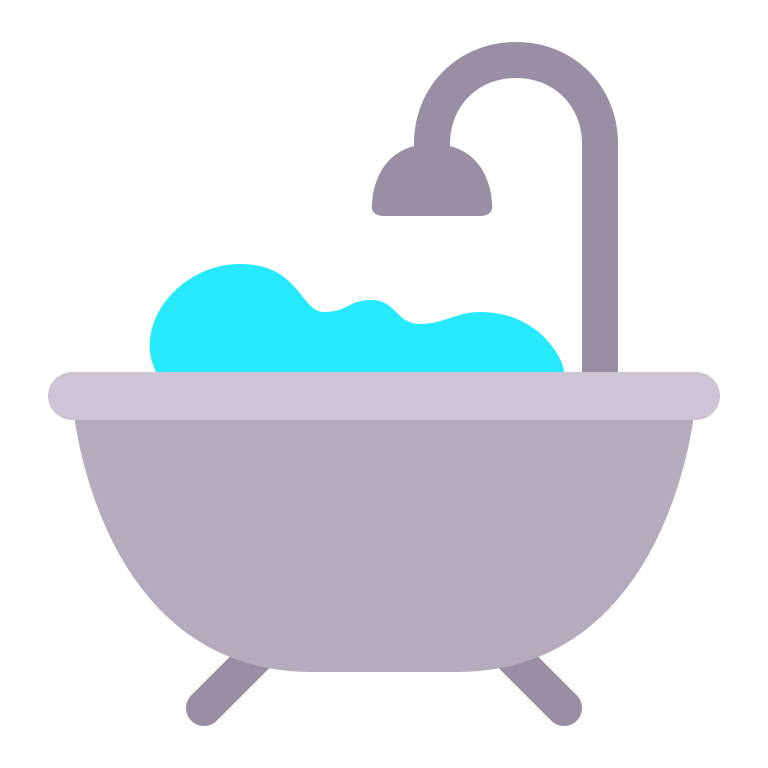
bathtub flat